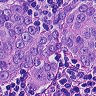
Metastatic tissue present: yes